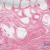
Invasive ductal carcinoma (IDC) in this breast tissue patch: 0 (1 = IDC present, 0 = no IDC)